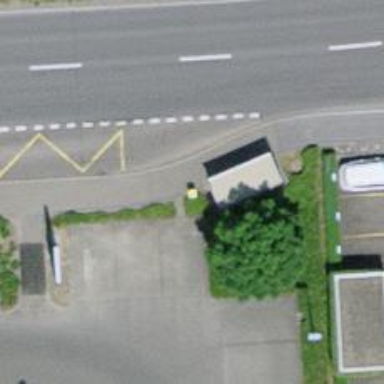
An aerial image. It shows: Post box is visible.